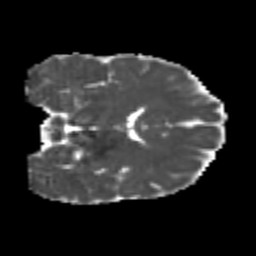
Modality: MD
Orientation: coronal
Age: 21
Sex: male
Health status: healthy
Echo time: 0.074 s